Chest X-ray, PA view. Patient: 40 years old, sex M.
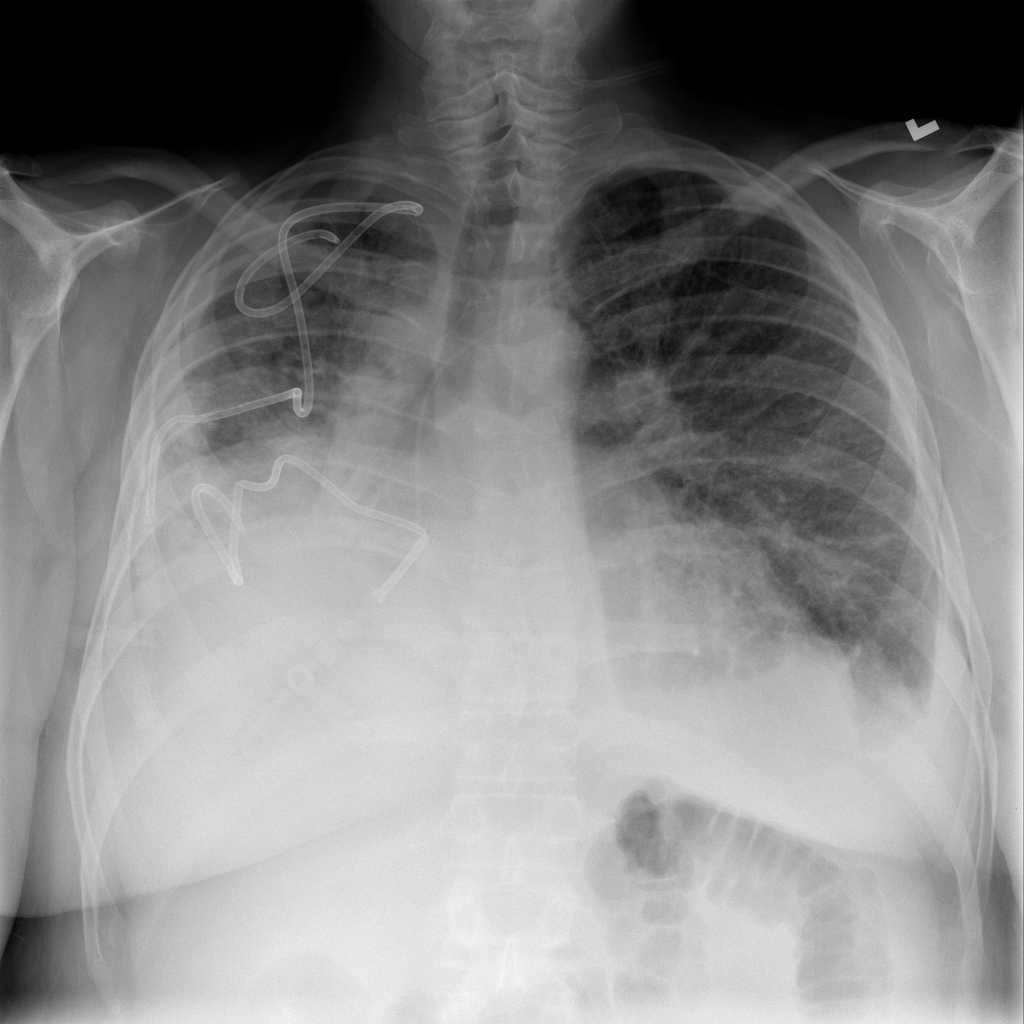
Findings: Effusion, Infiltration